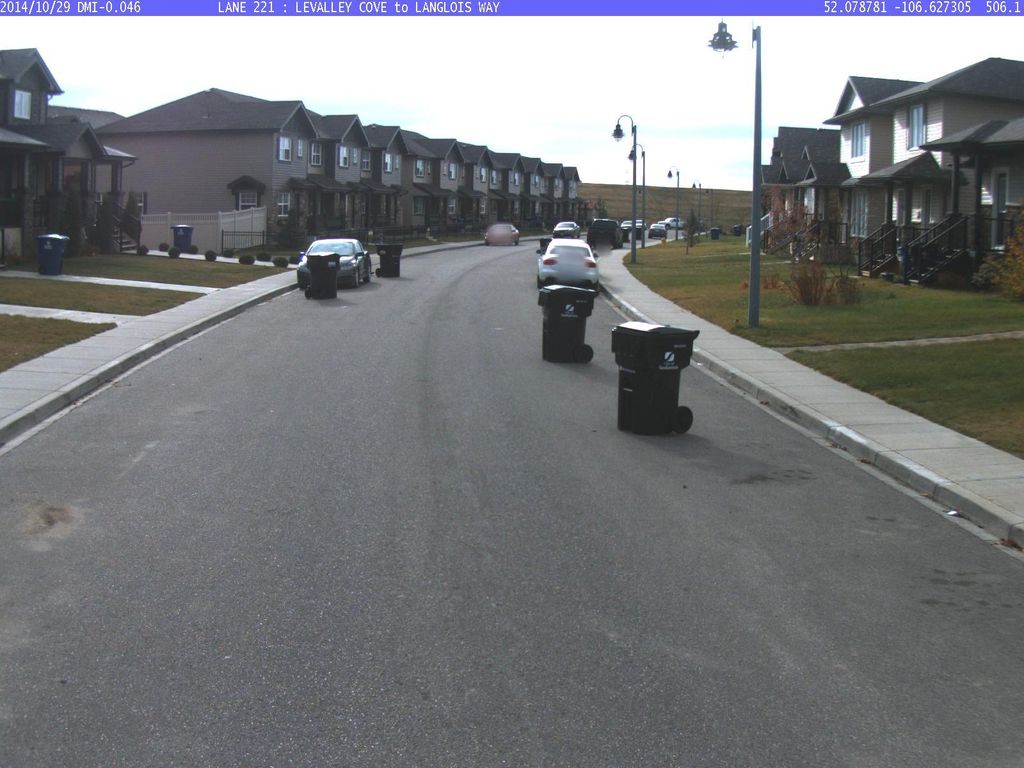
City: saskatoon